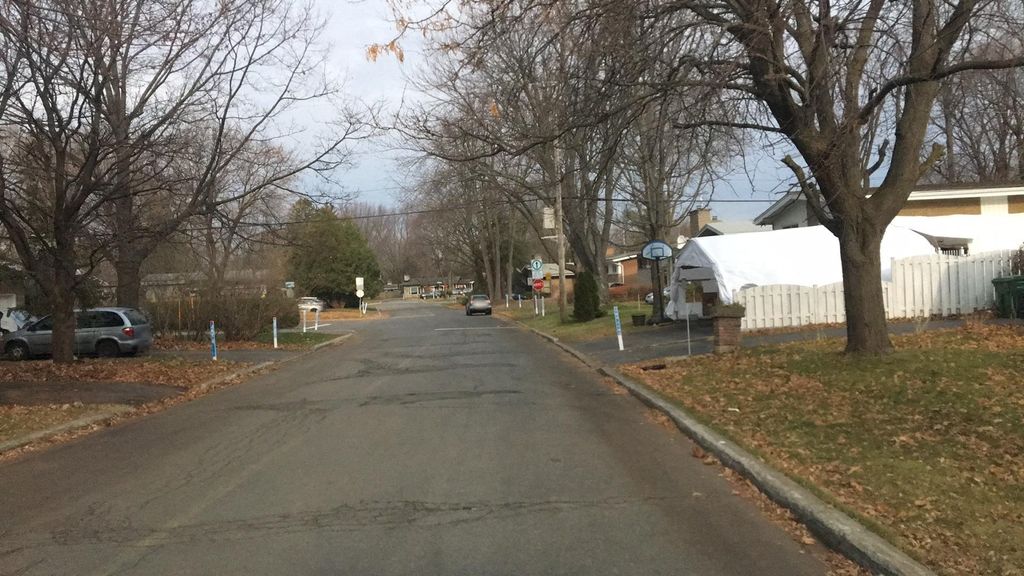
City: montreal